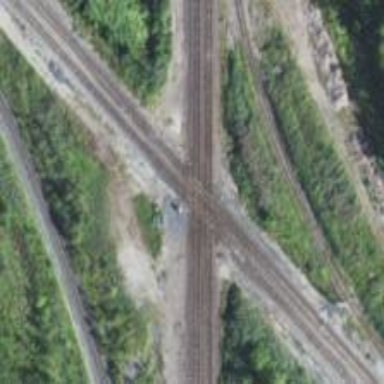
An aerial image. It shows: Railway crossing.